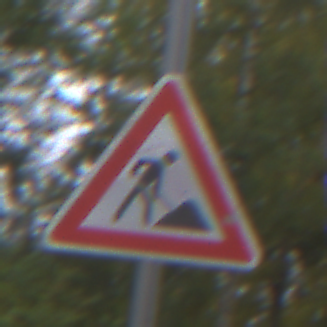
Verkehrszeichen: Arbeitsstelle
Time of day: Midday
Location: Outdoor (Nature)
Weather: Overcast
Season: Autumn
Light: Natural